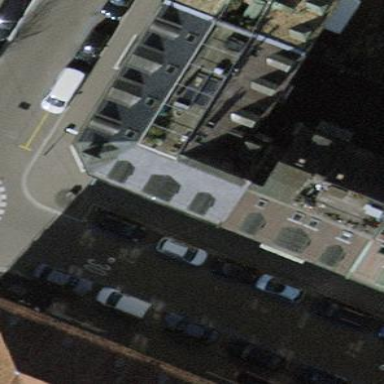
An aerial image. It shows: Parking lane area.